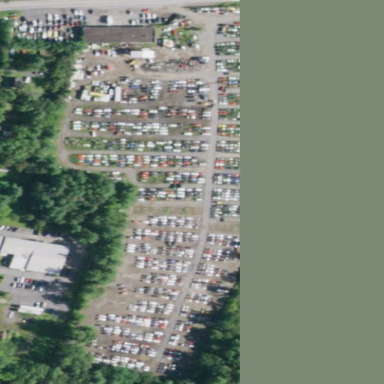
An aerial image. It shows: Industrial area designated as scrap yard.